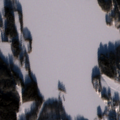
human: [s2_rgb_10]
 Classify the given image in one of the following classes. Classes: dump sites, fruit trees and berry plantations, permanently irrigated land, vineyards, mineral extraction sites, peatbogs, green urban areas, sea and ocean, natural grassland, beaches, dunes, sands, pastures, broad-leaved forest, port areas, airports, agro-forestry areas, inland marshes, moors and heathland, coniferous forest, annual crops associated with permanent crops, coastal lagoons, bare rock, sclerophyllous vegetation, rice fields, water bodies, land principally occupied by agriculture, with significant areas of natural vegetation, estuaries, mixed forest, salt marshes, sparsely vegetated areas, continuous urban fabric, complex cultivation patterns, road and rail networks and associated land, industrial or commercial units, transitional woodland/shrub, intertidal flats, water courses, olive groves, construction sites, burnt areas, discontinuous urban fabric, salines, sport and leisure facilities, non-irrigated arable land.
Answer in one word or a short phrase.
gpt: land principally occupied by agriculture, with significant areas of natural vegetation, coniferous forest, mixed forest, water bodies